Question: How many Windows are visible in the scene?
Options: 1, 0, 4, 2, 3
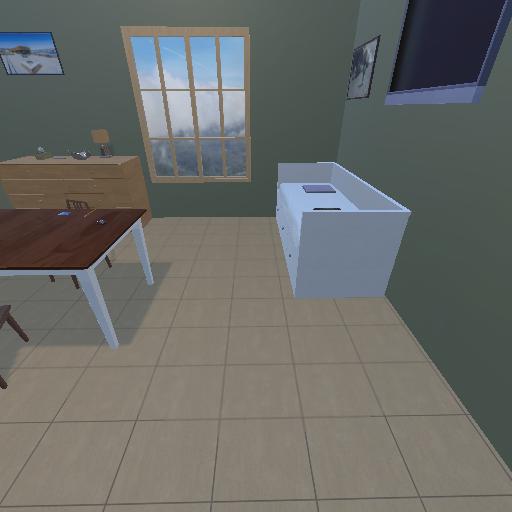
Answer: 1